Question: I have a question that is more like a way to find a idea to how to solve my problem.
So the problem:
Every 2 minutes I receive a new line at my table with various information. Are they:
'''
ID_VEIC - Vehicle ID
DT_POSI - Position date
LAT - latitude
LONGI - longitude
SPEED - car speed when positioning
GMT - Vehicle gmt.
'''
Several of these positions come with speed equal to zero, indicating, in my case, that the vehicle is stopped.
If there are several positions of the vehicle stopped (speed = 0) I have to bring in the select only the last position of the stop between two movement positions.
Explaining with images:

In the image, two lines are selected where the speed is 0. I need to somehow show only the last line of that period, in the case of line 11 and still bring all the other lines where the speed is > 0.
In more detail here:
Current resultset:
'''
ROWNUM ID_VEIC DAT_POSI LAT LONGI SPEED
1 <PHONE> 06/08/2020 06:08 -254.454.135 -544.047.225 15
2 <PHONE> 06/08/2020 06:38 -25.445.364 -544.047.383 20
3 <PHONE> 06/08/2020 07:08 -25.445.401 -54.404.762 0
4 <PHONE> 06/08/2020 07:38 -254.454.135 -544.046.878 0
5 <PHONE> 06/08/2020 08:08 -254.454.255 -544.046.828 10
6 <PHONE> 06/08/2020 08:38 -254.453.996 -54.404.707 25
7 <PHONE> 06/08/2020 09:08 -25.445.428 -544.047.445 45
8 <PHONE> 06/08/2020 09:38 -254.454.583 -544.048.415 0
'''
Desired resultset
'''
ROWNUM ID_VEIC DAT_POSI LAT LONGI SPEED
1 <PHONE> 06/08/2020 06:08 -254.454.135 -544.047.225 15
2 <PHONE> 06/08/2020 06:38 -25.445.364 -544.047.383 20
3 <PHONE> 06/08/2020 07:38 -254.454.135 -544.046.878 0
4 <PHONE> 06/08/2020 08:08 -254.454.255 -544.046.828 10
5 <PHONE> 06/08/2020 08:38 -254.453.996 -54.404.707 25
6 <PHONE> 06/08/2020 09:08 -25.445.428 -544.047.445 45
7 <PHONE> 06/08/2020 09:38 -254.454.583 -544.048.415 0
'''
Line 3 has been removed and only the line that was previously line 4 is shown.
Any idea how to do this?
Below the select used:
'''
SELECT ID_VEIC,
DAT_POSI,
LAT,
LONGI,
SPEED,
GMT
FROM LITERAL_VIEW
WHERE ID_VEIC= <PHONE>
AND DAT_POSI BETWEEN SYSDATE - INTERVAL '2' HOUR AND SYSDATE
AND ROWNUM <= 999
ORDER BY ID_VEIC,
DAT_POSI;
'''
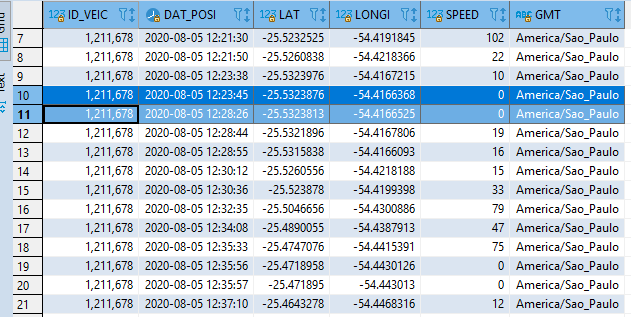
Answer: You can use window functions to filter out rows where 'speed' is '0' and whose "next" row has a 0 'speed' too:
'''
select id_veic, dat_posi, lat, longi, speed, gmt
from (
select l.*, lead(speed) over(partition by id_veic order by date_posi) lead_speed
from literal_view l
) t
where not (speed = 0 and lead_speed = 0)
'''
You can easily modify the query to filter on a given date range and/or vehicle, by adding a 'where' clause to the subquery.